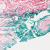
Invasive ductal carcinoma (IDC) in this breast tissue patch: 0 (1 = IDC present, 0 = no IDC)